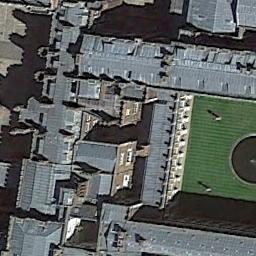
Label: palace